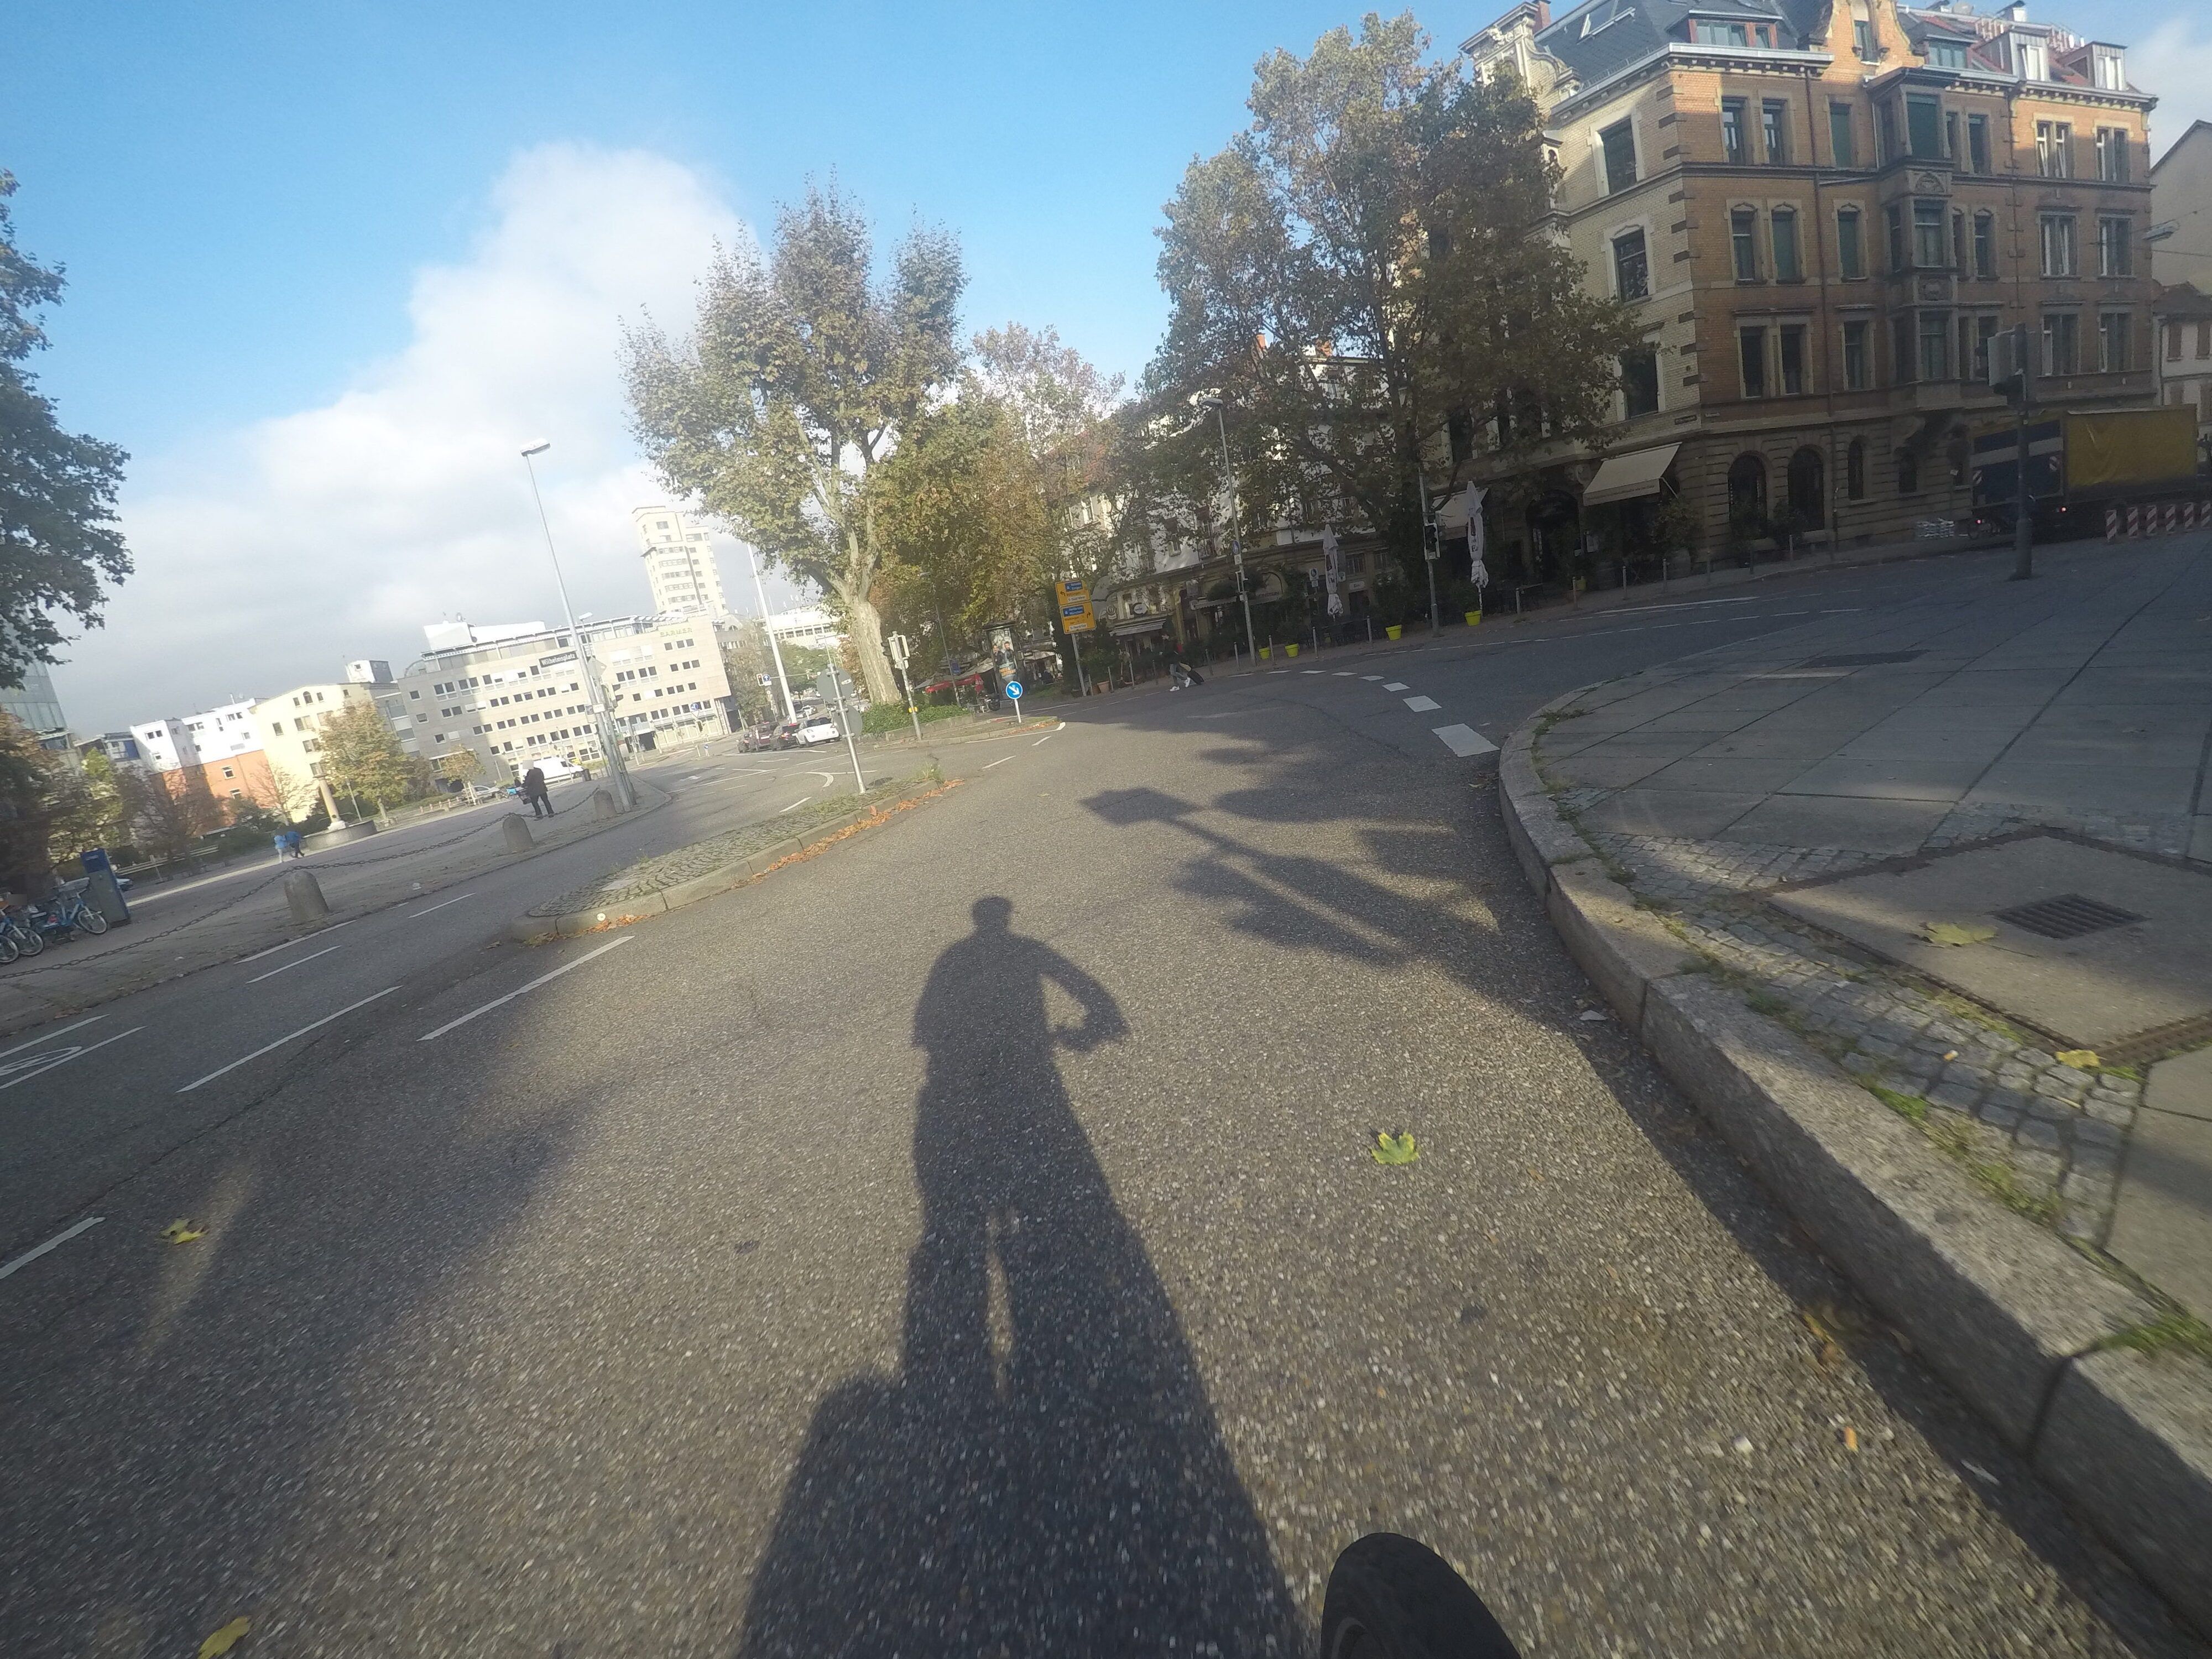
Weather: clear
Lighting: day
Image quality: good
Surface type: cycling surface
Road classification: tertiary
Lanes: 2
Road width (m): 7.5, 12, 8
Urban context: urban centre
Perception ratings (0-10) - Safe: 4.96, Lively: 6.7, Beautiful: 7.15, Boring: 4.15, Depressing: 2.89, Wealthy: 5.66